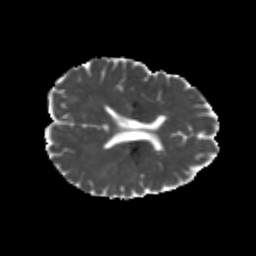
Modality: MD
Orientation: axial
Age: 20
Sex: female
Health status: healthy
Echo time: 0.074 s